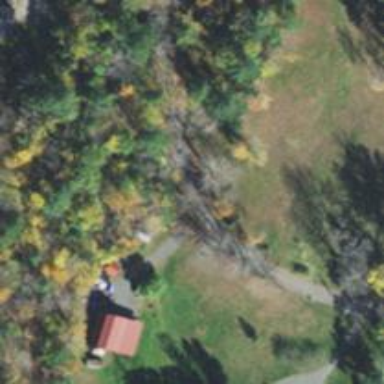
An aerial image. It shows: Driveway.